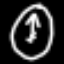
Label: clock